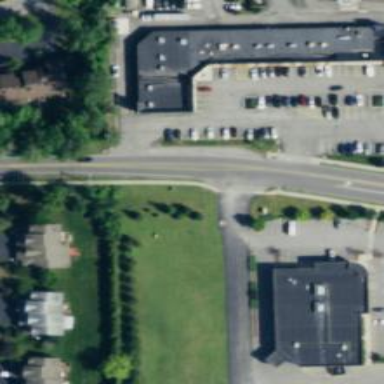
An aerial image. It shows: Tertiary road with asphalt surface. There is separate sidewalk along the road.